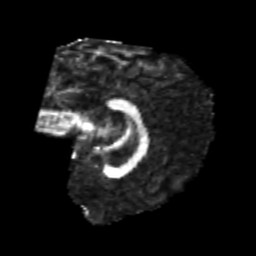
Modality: FA
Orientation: sagittal
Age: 24
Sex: female
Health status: healthy
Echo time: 0.074 s